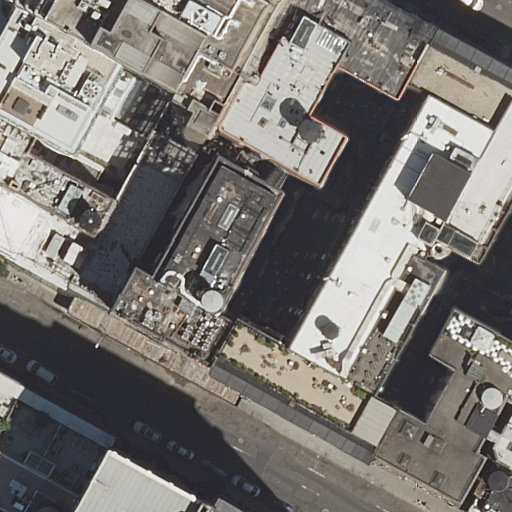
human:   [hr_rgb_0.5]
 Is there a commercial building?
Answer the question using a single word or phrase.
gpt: no

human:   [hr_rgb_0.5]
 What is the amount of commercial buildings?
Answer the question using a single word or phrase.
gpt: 0

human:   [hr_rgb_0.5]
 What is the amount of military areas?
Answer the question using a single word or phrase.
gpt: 0

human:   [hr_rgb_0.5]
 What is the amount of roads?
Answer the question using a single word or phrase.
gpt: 2

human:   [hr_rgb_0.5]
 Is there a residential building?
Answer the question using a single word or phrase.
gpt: yes

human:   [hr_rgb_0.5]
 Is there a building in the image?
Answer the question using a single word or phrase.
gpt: yes

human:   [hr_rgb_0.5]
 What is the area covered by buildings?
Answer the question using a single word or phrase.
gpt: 7871m2

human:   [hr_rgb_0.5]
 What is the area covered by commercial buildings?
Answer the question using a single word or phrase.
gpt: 0m2

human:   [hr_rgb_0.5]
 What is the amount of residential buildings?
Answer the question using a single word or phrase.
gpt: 13

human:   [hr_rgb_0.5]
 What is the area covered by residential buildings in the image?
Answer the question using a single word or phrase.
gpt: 7871m2

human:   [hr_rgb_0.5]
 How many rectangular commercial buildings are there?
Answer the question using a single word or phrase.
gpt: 0

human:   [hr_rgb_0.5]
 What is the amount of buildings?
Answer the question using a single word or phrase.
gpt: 13

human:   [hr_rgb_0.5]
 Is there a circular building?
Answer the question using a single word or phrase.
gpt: no

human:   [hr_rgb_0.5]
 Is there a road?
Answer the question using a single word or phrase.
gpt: yes

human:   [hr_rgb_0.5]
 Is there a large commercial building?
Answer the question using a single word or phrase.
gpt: no

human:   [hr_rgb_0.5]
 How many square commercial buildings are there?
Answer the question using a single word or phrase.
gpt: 0

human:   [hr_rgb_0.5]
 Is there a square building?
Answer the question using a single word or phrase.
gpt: no

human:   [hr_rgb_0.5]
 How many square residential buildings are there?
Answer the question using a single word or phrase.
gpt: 0

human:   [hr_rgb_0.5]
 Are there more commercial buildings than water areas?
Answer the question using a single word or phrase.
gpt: no

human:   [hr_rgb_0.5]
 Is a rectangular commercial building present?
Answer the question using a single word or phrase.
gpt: no

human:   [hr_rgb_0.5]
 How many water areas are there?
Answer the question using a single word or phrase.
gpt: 0

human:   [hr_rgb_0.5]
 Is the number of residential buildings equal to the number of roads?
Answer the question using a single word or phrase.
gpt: no

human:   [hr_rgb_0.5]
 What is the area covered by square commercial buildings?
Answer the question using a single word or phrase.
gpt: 0m2

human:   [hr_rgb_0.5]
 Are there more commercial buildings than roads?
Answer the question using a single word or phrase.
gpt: no

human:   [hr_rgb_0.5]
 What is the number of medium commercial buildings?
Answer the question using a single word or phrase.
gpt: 0

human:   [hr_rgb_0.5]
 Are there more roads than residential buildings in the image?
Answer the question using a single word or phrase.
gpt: no

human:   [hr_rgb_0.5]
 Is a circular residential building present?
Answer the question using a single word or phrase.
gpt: no

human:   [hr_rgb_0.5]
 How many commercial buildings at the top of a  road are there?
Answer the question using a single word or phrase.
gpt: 0

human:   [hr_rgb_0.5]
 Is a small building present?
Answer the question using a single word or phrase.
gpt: yes

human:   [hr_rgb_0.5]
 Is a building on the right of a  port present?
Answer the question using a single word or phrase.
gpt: no

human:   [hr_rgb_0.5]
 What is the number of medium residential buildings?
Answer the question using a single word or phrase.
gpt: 5

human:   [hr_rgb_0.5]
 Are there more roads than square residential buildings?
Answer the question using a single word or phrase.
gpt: yes

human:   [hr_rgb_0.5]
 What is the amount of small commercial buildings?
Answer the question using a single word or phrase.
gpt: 0

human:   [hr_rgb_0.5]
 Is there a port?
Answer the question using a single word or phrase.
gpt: no

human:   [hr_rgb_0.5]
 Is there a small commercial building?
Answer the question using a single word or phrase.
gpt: no

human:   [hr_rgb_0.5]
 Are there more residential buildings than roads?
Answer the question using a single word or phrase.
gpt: yes

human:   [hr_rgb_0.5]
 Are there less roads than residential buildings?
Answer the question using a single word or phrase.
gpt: yes

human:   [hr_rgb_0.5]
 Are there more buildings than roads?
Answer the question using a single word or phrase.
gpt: yes

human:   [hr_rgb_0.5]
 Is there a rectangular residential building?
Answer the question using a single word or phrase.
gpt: yes

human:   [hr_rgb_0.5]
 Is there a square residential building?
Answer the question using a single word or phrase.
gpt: no

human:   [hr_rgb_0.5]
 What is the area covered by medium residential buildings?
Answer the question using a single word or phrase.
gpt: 1392m2

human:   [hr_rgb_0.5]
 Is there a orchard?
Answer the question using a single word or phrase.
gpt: no

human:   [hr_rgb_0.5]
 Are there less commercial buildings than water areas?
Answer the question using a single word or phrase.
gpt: no

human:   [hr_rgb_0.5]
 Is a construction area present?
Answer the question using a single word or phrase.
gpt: no

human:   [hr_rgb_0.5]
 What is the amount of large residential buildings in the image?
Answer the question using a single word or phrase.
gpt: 6

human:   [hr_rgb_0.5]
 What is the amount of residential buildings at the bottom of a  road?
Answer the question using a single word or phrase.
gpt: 10

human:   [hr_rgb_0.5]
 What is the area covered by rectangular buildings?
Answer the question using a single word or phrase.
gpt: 1750m2

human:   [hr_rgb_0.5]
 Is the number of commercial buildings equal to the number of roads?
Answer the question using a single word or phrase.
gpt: no

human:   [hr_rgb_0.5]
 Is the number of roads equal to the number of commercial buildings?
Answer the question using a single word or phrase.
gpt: no

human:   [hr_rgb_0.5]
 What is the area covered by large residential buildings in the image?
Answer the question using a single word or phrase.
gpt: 6399m2

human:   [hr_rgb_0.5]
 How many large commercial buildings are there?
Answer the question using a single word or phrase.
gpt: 0

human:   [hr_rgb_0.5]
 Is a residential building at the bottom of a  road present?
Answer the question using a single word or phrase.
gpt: yes

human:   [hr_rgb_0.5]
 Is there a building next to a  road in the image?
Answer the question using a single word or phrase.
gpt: yes

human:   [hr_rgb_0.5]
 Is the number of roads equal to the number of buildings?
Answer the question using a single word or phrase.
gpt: no

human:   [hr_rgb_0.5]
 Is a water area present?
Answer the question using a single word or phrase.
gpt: no

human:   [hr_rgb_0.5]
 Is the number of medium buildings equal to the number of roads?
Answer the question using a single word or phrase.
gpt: no

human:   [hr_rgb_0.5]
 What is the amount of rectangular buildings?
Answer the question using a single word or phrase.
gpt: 7

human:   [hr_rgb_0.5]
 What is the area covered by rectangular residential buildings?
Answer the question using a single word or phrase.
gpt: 1750m2

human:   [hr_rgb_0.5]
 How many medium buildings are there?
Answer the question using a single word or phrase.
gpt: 5

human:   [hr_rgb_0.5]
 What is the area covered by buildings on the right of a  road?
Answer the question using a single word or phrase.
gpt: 4542m2

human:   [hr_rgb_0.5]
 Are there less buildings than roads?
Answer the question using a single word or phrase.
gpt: no

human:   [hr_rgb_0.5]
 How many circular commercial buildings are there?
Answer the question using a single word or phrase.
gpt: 0

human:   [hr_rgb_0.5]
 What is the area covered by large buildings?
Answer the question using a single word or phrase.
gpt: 6399m2

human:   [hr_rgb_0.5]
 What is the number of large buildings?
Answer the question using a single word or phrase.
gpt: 6